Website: home-depot
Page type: billing-address
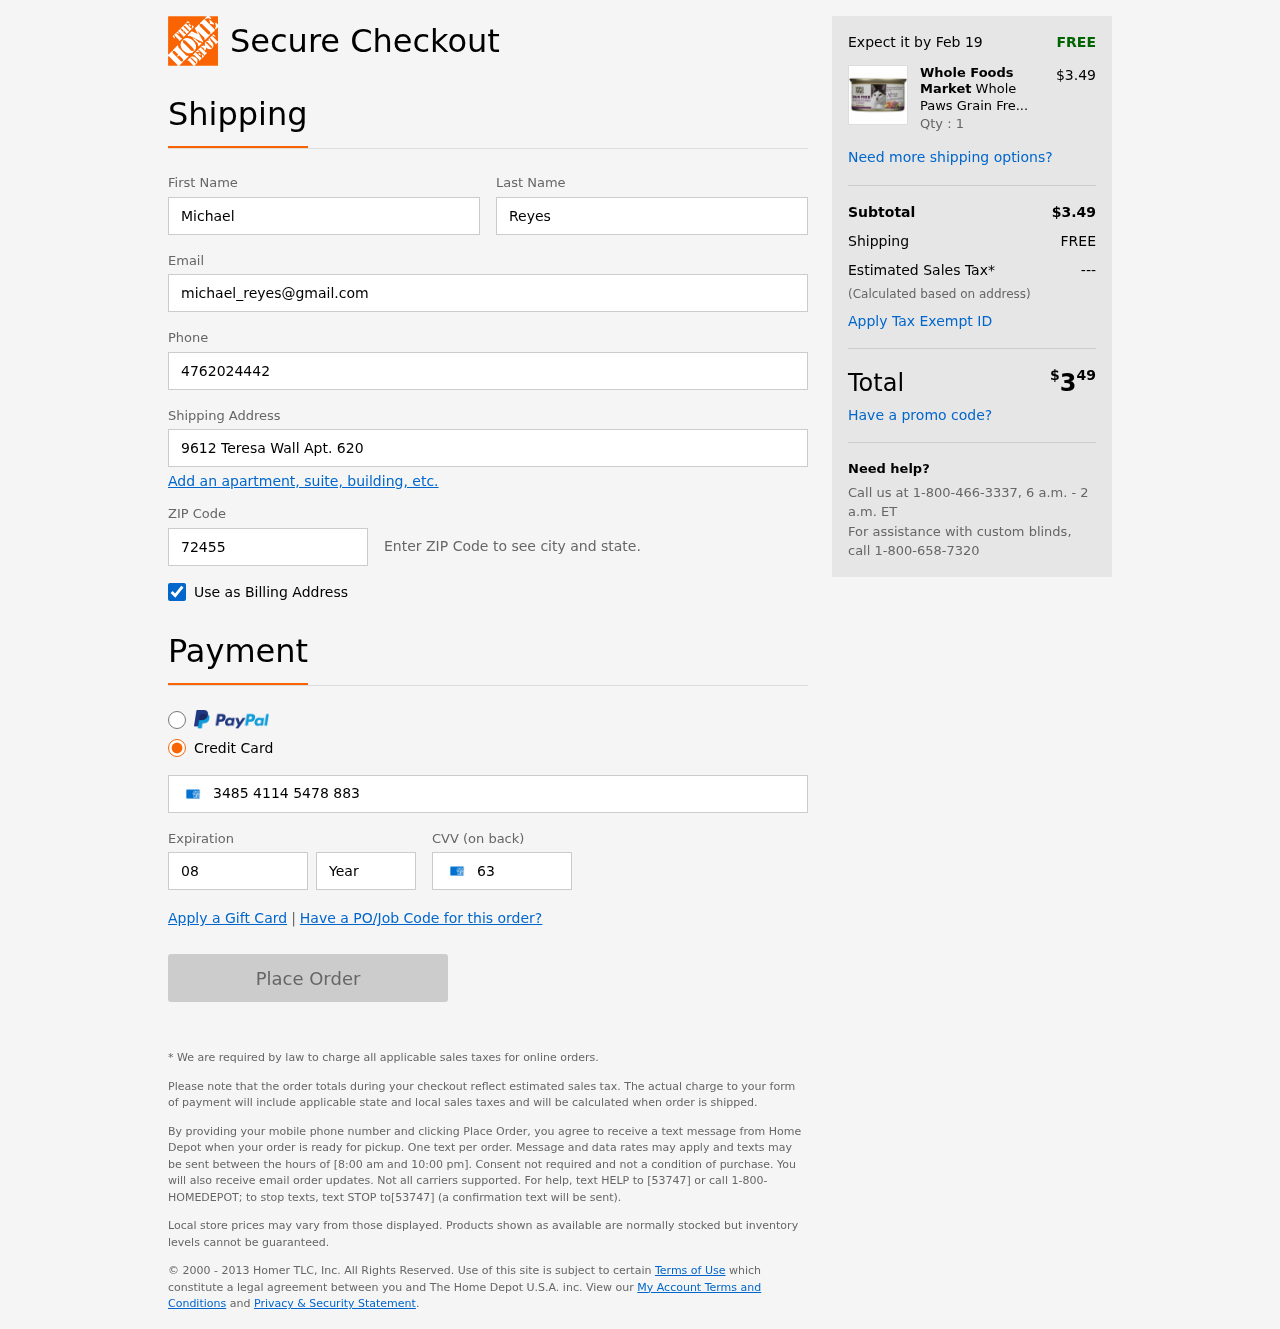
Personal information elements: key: PII_FIRSTNAME
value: Michael
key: PII_LASTNAME
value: Reyes
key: PII_EMAIL
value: michael_reyes@gmail.com
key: PII_PHONE
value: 4762024442
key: PII_STREET
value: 9612 Teresa Wall Apt. 620
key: PII_POSTCODE
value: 72455
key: PII_CARD_NUMBER
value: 3485 4114 5478 883
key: PII_CARD_EXPIRY_MONTH
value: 08
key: PII_CARD_CVV
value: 6345
Product elements: key: PRODUCT1_BRAND
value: Whole Foods Market
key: PRODUCT1_NAME
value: Whole Paws Grain Free Chicken & Giblets Dinner with Vegetables, 3 oz, 3 oz
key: PRODUCT1_PRICE
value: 3.49
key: PRODUCT1_QUANTITY
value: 1
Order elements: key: ORDER_DELIVERY_DATE
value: Feb 19
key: ORDER_SUBTOTAL
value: $3.49
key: ORDER_SHIPPING_COST
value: FREE
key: ORDER_TAX
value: ---
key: ORDER_TOTAL2
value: $349